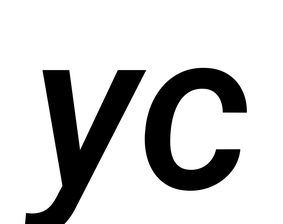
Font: Roboto-Italic_Medium_Italic